Question: I have set up an extbase extension in a TYPO3 4.5 site with the extension builder, containing just the default listAction in the controller.
Now I would like to add a new Action, and it doesn't work.
I don't need (aka. can't get to work) a flexform to choose the controller action.
As there's a field "Plugin mode", I thought I could just manually enter the action here:

And extend the plugin configuration as such in ext_localconf.php:
'''
Tx_Extbase_Utility_Extension::configurePlugin(
$_EXTKEY,
'Pluginname',
array(
'Controllername' => 'list,listfeatured',
),
);
'''
Also, in the controller, I have added a new action.
'''
/**
* action listfeatured
*
* @return void
*/
public function listfeaturedAction() {
// do something
}
'''
But, alas, the action is not called at all.
Did I interpret the field "plugin mode" wrong?
Did I miss something?
Alternatively: Can I set the action for a "backend" plugin via TS as well?
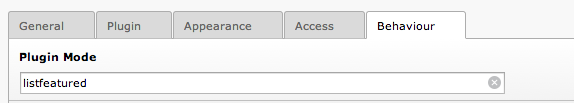
Answer: You need to use FlexForm correctly to set list of switchable actions.
Other option is creating another plugin for which default action is 'listfeatured'.
If you will decide to use single plugin only just you need to show/describe us what did you try in FlexForm (probably new question)
Edit: As you showed us yourself in your question it's you deciding which 'Controller' and 'action' are default for given plugin, so to add new plugin which will use existing controller, just add this to your 'ext_localconf.php'
'''
Tx_Extbase_Utility_Extension::configurePlugin(
$_EXTKEY,
'MyFeaturedPlugin',
array(
'Controllername' => 'listfeatured',
),
);
'''
you may also need to 'registerPlugin' in your 'ext_tables.php' if you want to be able to use it in BE (can be ommited if ie. plugin should be placed only with TS). You will do this with: <URL>